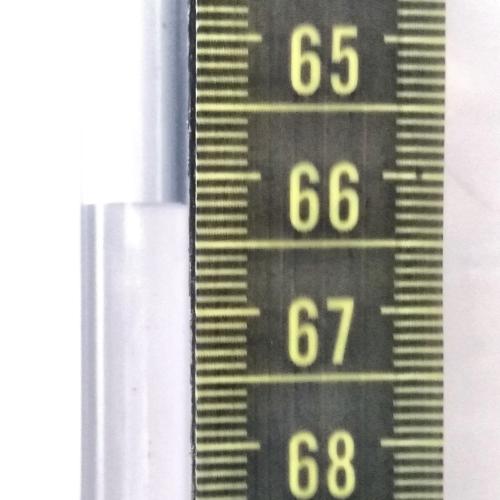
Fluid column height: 66.2 cm